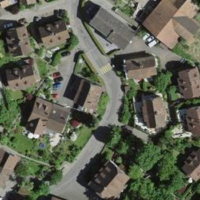
EUNIS habitat code: 55
Species observed at this site:
Gryllotalpa gryllotalpa
Prunus lusitanica